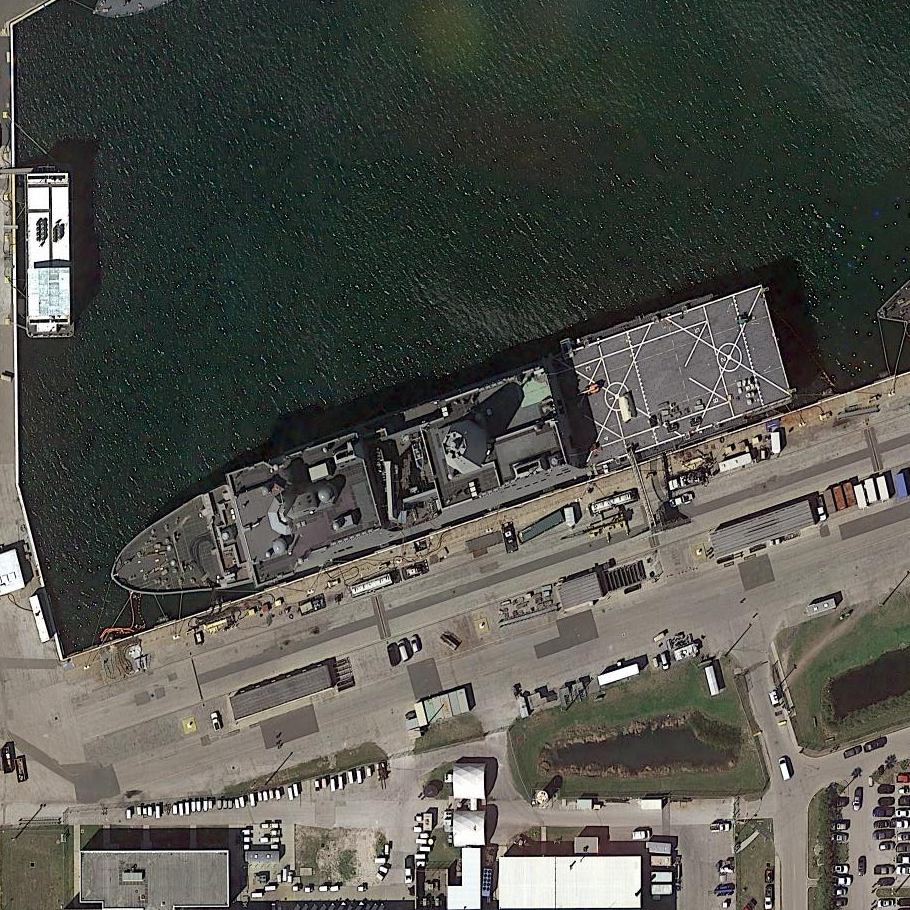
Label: San_Antonio-class_transport_dock